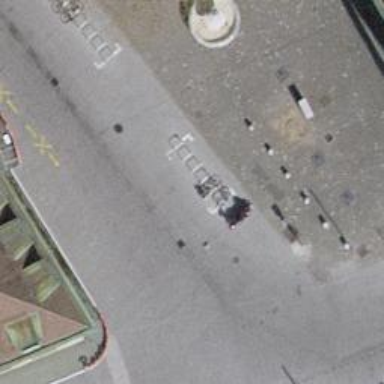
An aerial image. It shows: Bicycle parking area with stands available.